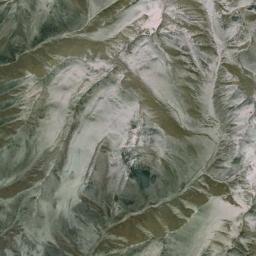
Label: snowberg